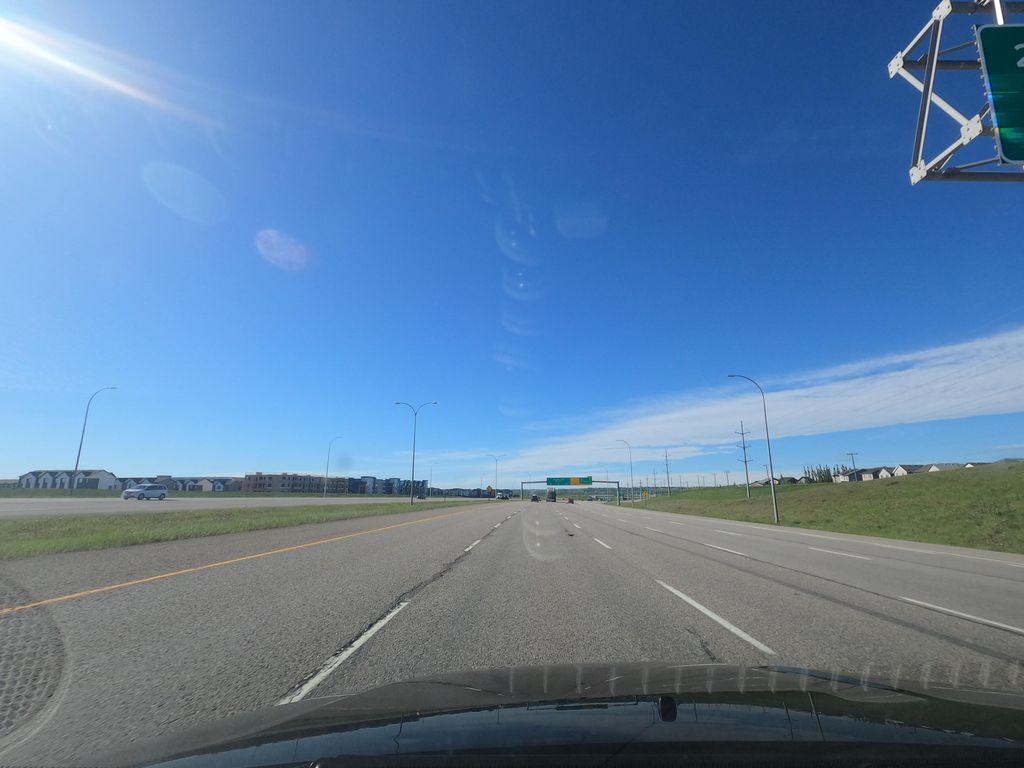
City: calgary